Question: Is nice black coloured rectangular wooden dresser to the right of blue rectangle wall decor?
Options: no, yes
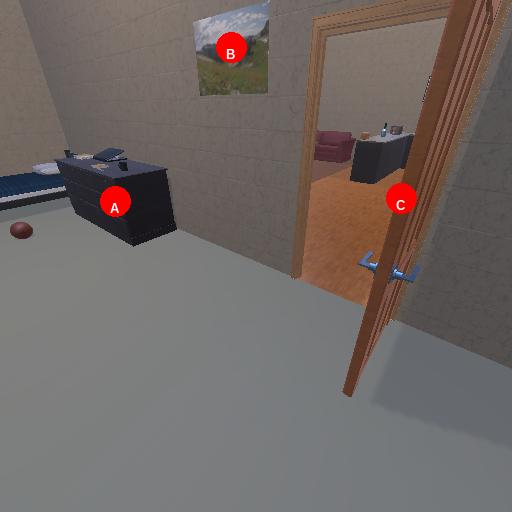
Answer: no